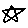
Label: star